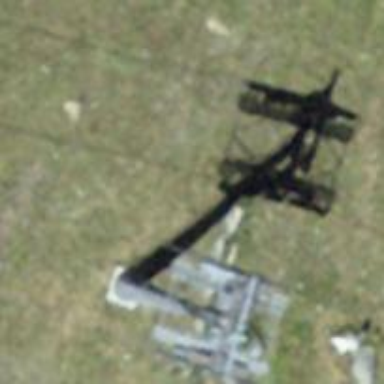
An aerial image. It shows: Pylon used for aerialway.